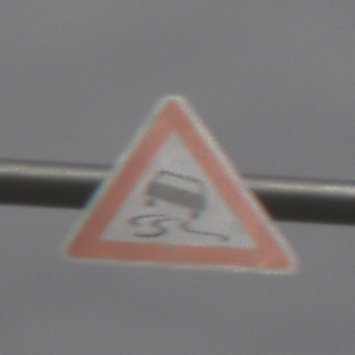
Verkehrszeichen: SchleuderOderRutschgefahr
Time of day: MorningAfternoon
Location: Outdoor (Suburban)
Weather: Overcast
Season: NotSpecified
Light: Natural